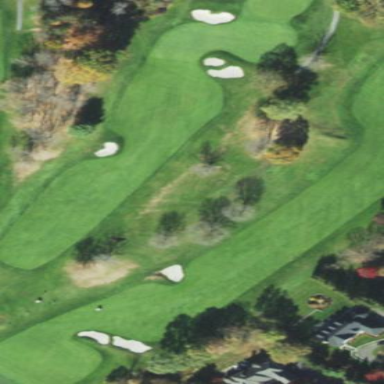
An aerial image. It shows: Golf fairway surrounded by grass.